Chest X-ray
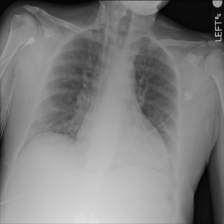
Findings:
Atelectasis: negative
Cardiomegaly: positive
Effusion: negative
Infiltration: negative
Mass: negative
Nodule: negative
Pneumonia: negative
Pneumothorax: negative
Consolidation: negative
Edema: negative
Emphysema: negative
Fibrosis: negative
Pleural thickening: negative
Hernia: negative